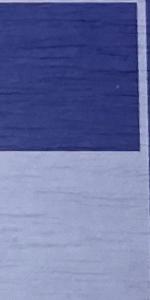
Label: Empty